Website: walmart
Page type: address-validator
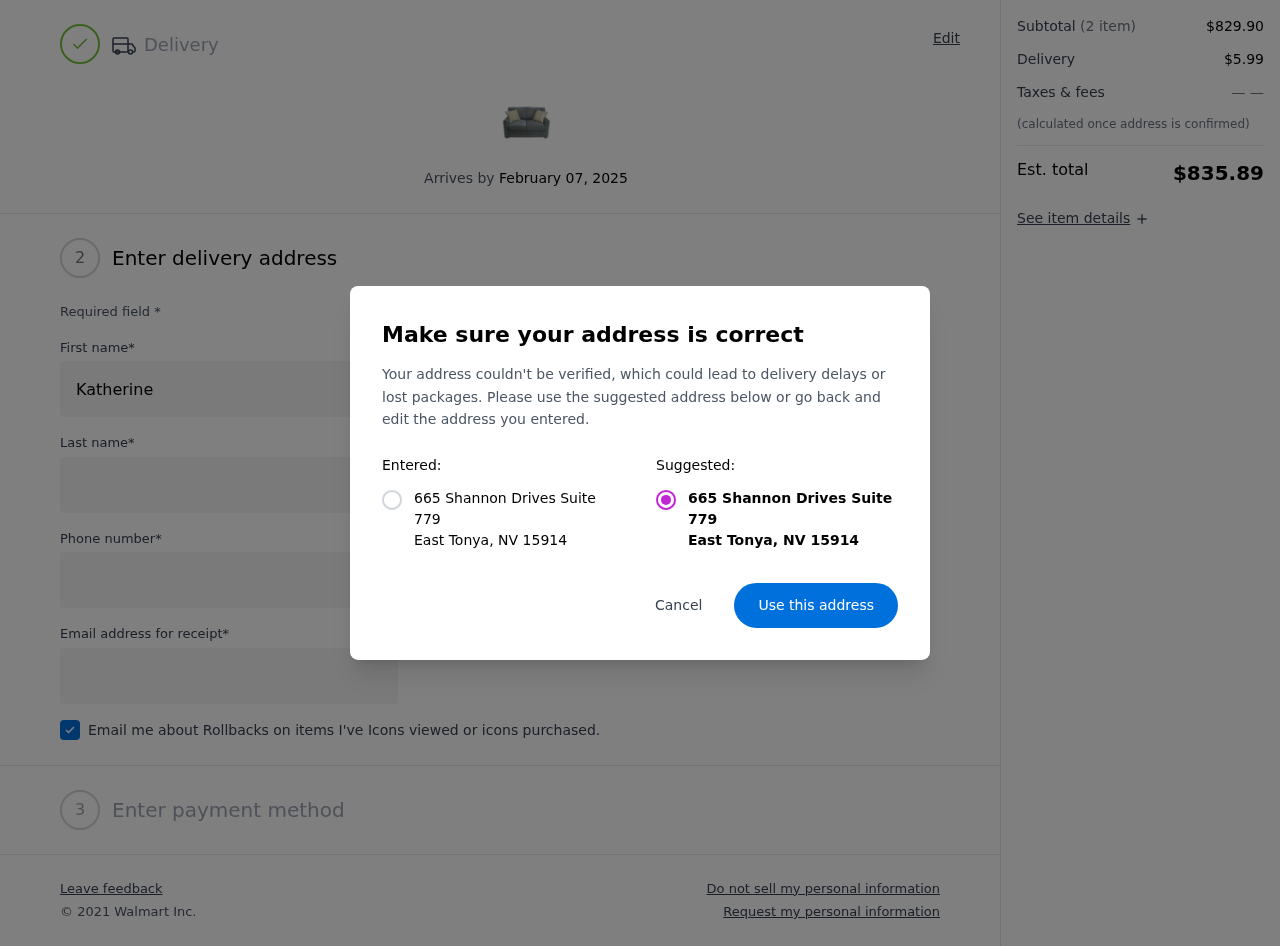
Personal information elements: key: PII_CITY
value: East Tonya
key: PII_POSTCODE
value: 15914
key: PII_STATE_ABBR
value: NV
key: PII_STREET
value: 665 Shannon Drives Suite 779
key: PII_FIRSTNAME
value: Katherine
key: PII_LASTNAME
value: Figueroa
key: PII_STREET2
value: Suite 844
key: PII_PHONE
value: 3486805952
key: PII_EMAIL
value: katherine_figueroa@yahoo.com
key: PII_POSTCODE_FULL
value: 15914
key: PII_POSTCODE_NUMERIC
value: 15914
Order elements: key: ORDER_DELIVERY_DATE
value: February 07, 2025
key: ORDER_SUBTOTAL
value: $829.90
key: ORDER_SHIPPING_COST
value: $5.99
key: ORDER_TOTAL
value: $835.89